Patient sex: M
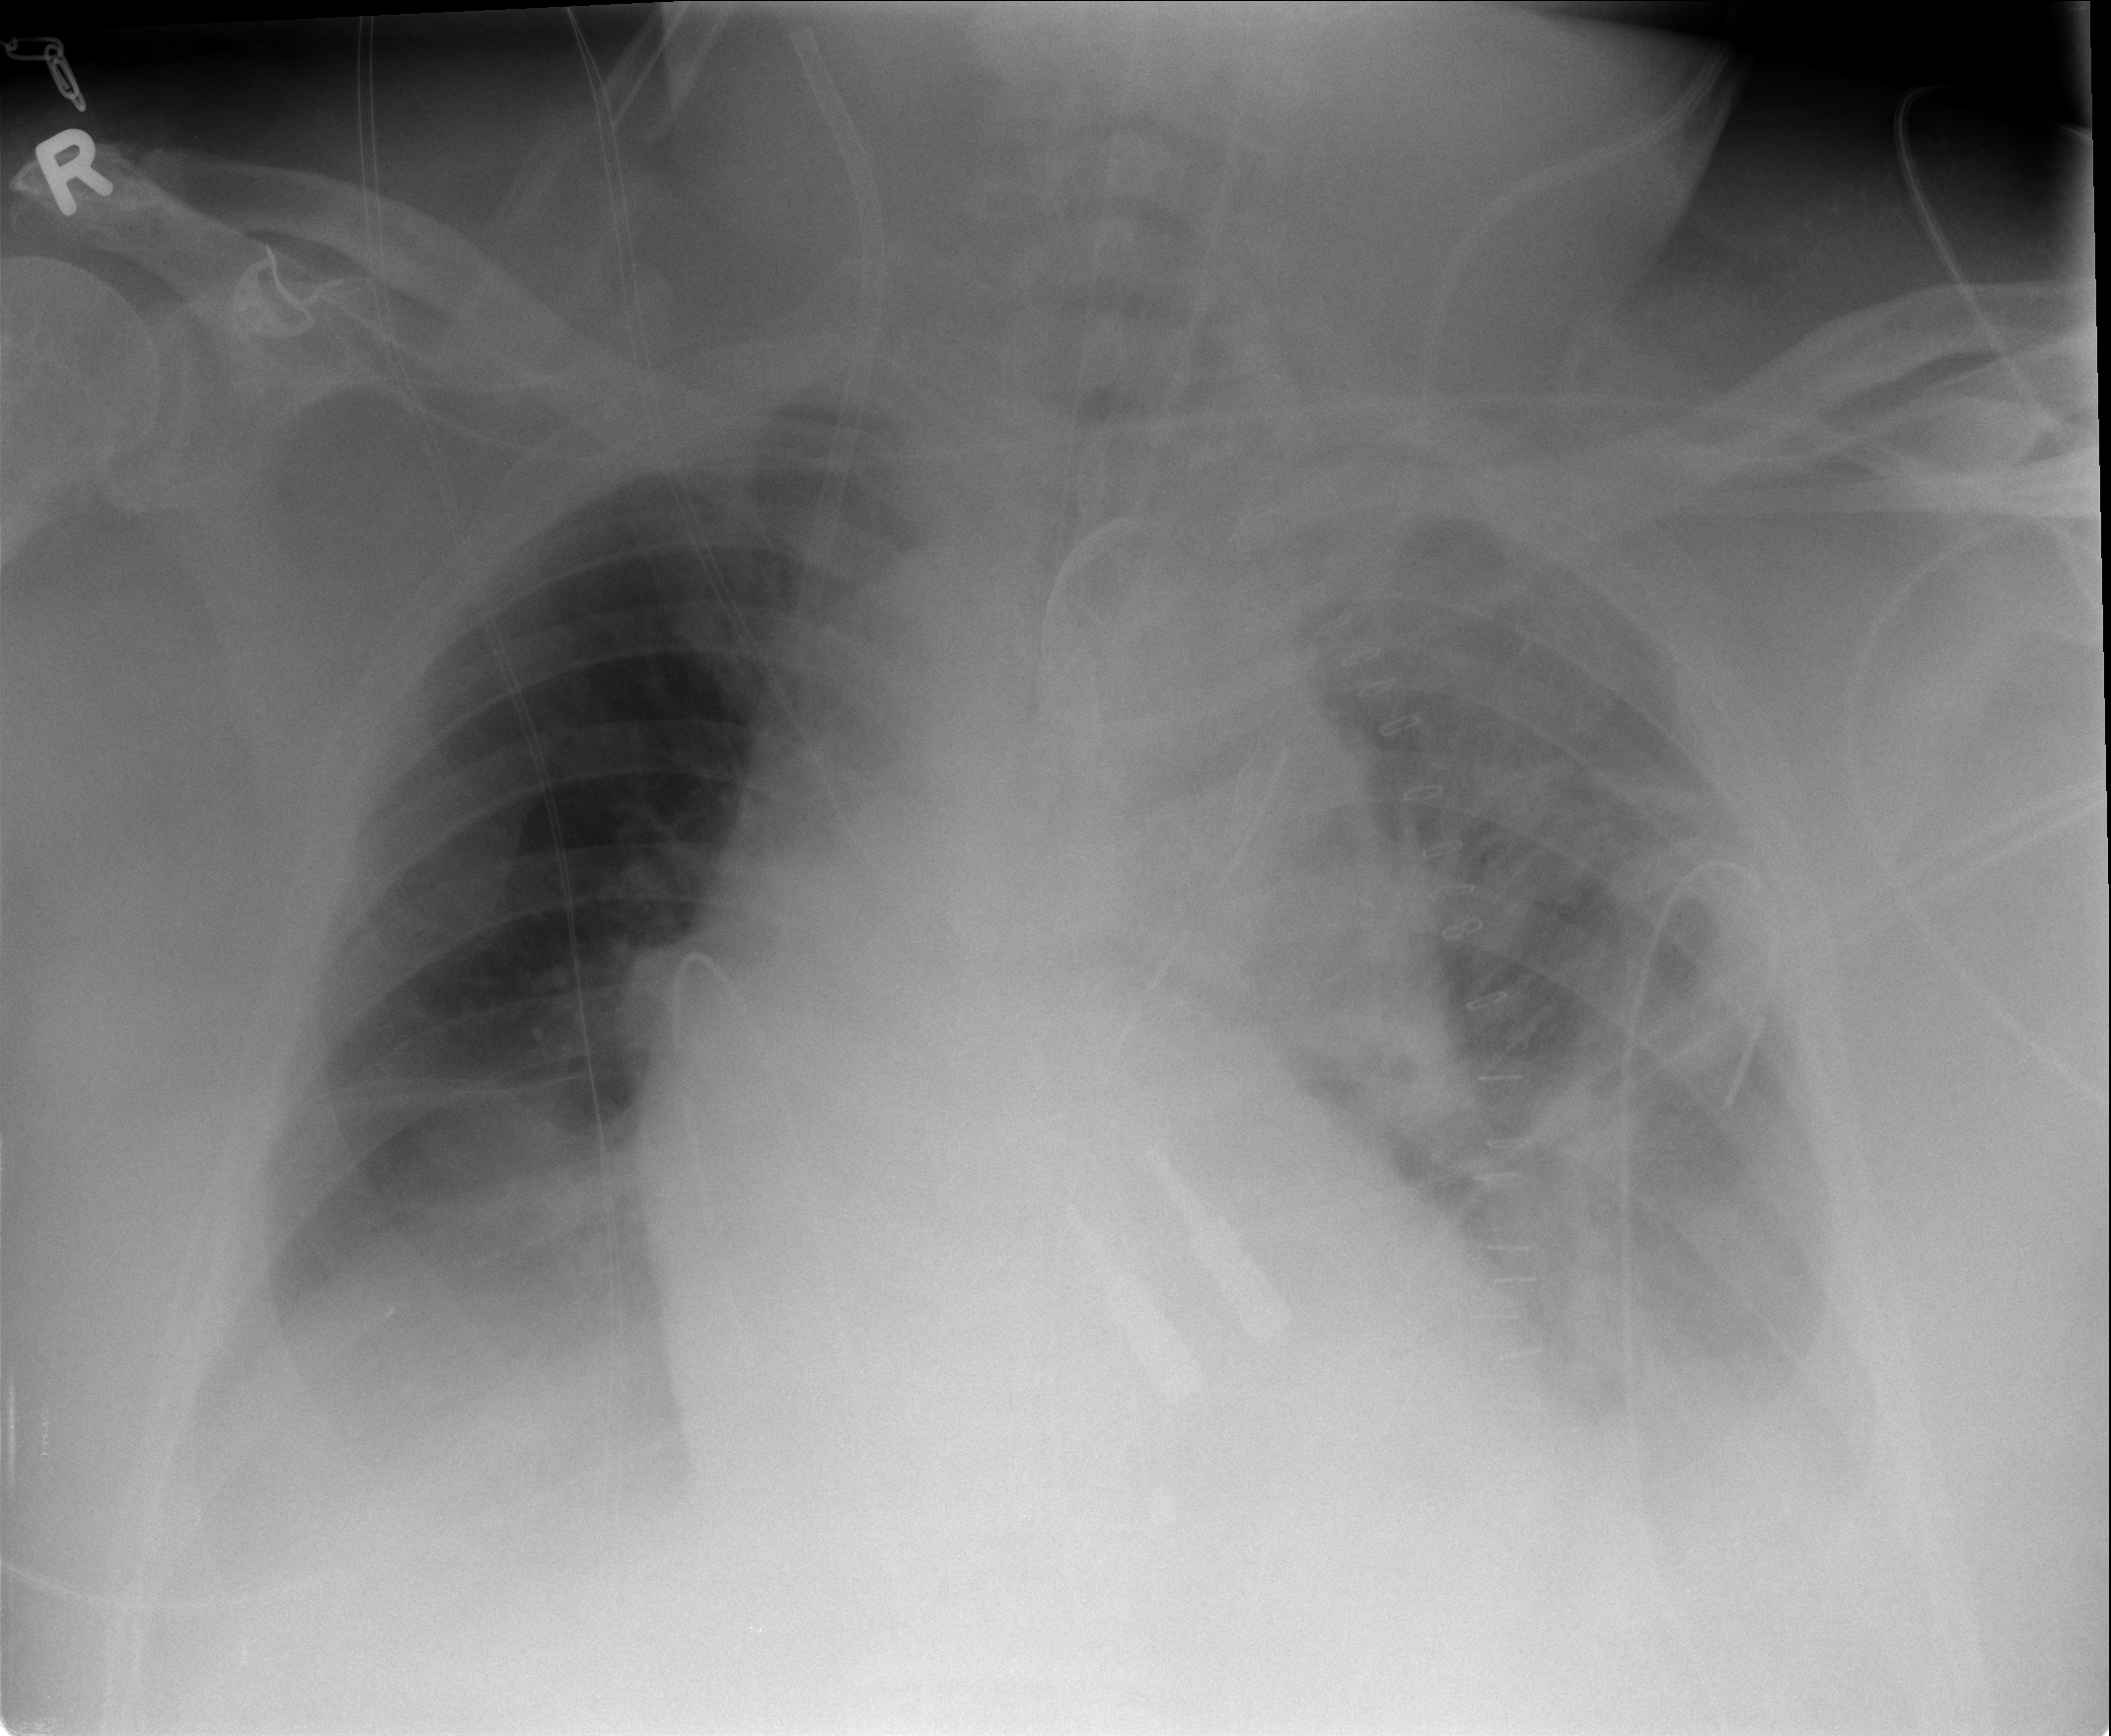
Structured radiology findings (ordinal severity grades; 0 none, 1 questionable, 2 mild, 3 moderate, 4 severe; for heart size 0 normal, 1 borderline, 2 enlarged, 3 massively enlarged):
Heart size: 0
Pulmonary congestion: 2
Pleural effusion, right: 2
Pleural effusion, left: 2
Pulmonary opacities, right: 0
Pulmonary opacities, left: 2
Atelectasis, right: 2
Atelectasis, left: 3